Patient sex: M
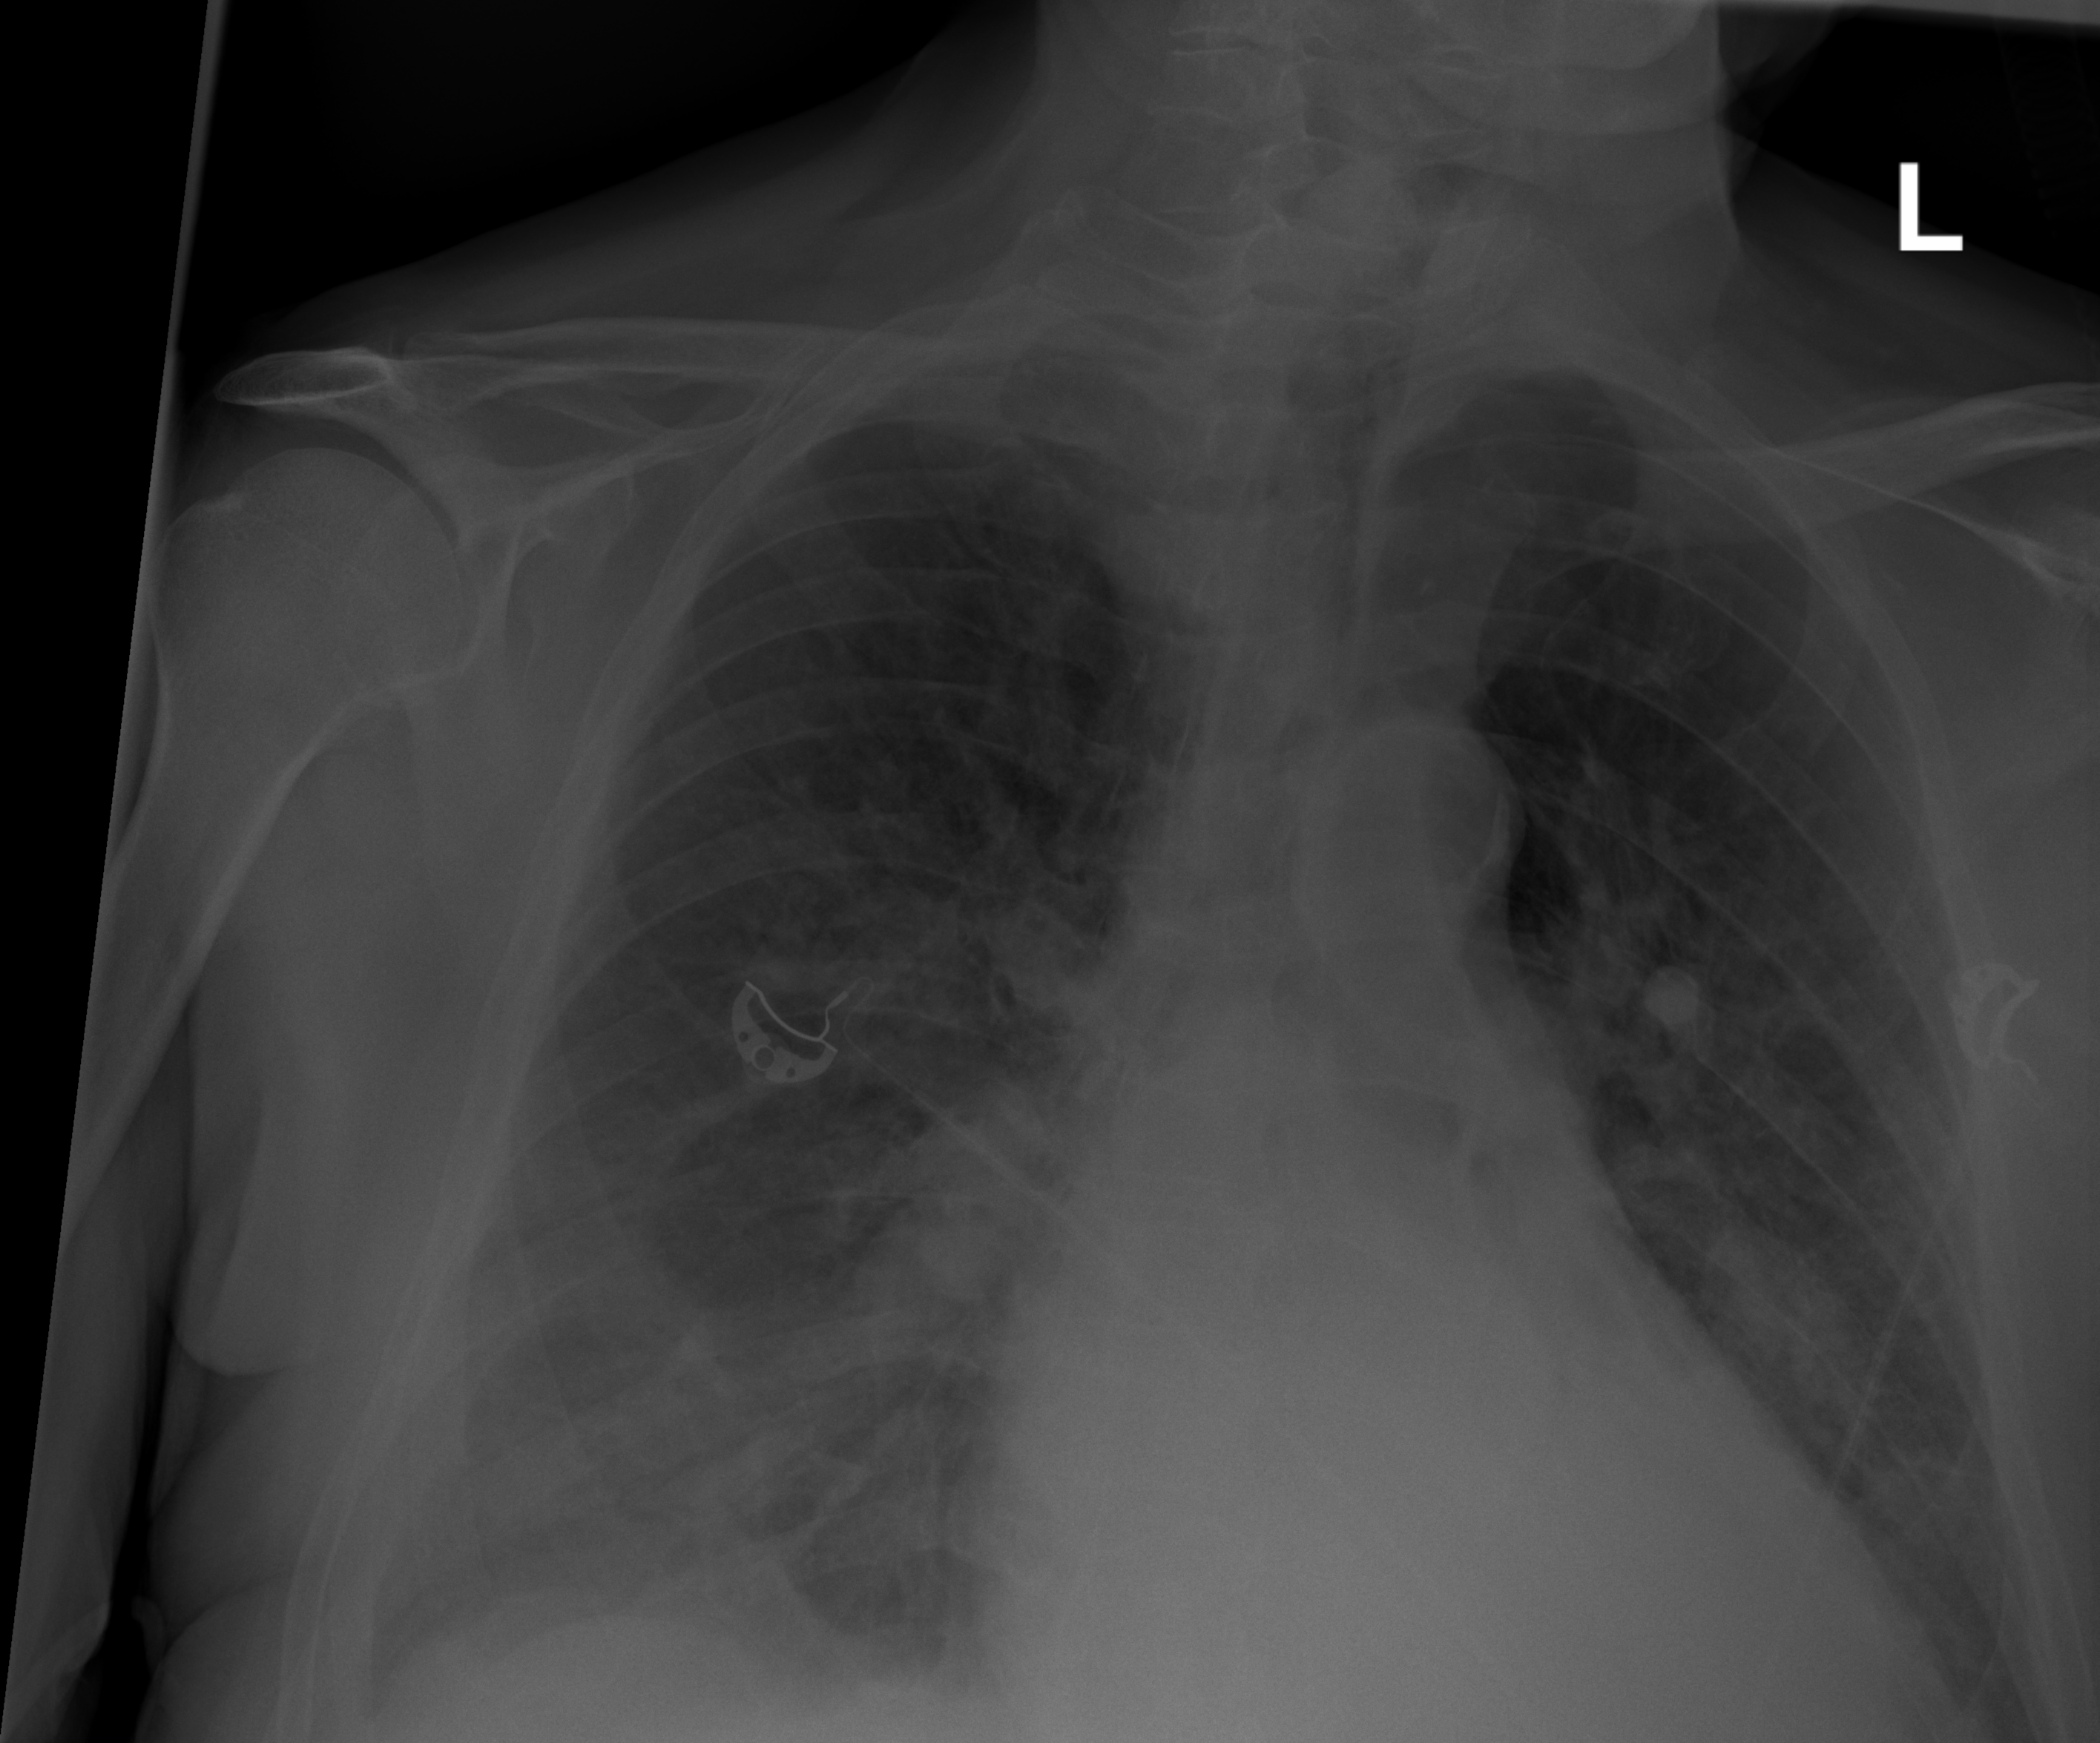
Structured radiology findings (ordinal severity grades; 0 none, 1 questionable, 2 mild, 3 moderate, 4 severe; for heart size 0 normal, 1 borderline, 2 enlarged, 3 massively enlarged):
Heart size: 2
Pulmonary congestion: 2
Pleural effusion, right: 2
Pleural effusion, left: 2
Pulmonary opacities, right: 1
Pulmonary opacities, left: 1
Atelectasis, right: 2
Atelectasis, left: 2